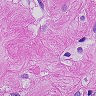
Metastatic tissue present: yes